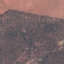
Land use / land cover class: PermanentCrop